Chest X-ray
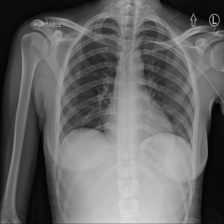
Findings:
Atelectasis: negative
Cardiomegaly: negative
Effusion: negative
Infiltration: negative
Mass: negative
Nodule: negative
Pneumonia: negative
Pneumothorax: negative
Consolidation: negative
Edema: negative
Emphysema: negative
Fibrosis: negative
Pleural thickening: negative
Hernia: negative